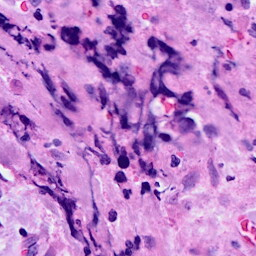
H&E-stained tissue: Breast